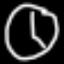
Label: clock